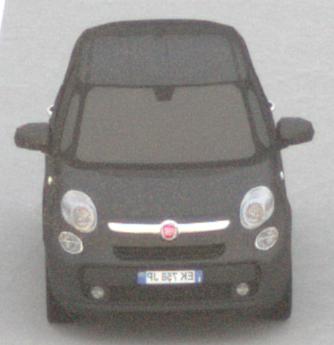
Make: Fiat
Model: 500L 1.4 16V
Detailed model: 500L (199)
Model produced from: 2012/10
Model produced until: 2017/05
Doors: 5
Color: gray
Road condition: dry road
Daytime: sunrise or sunset
Contrast: low contrast